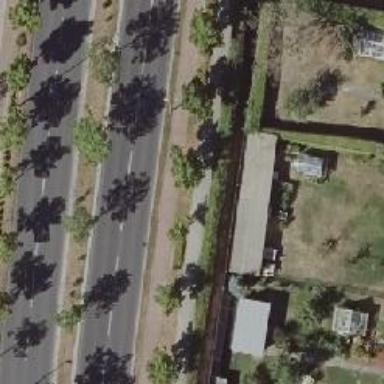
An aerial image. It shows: Avenue lined with deciduous broadleaved trees.